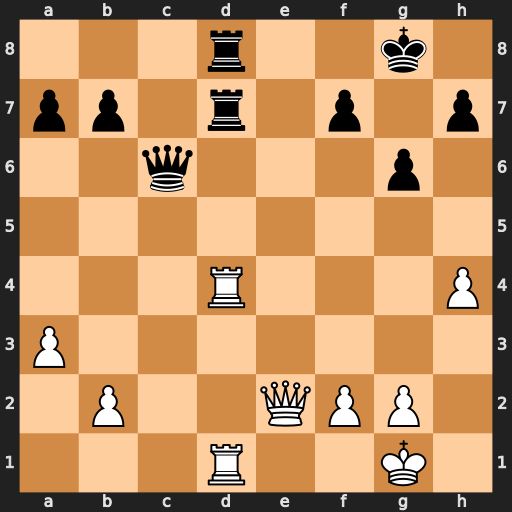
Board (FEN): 3r2k1/pp1r1p1p/2q3p1/8/3R3P/P7/1P2QPP1/3R2K1
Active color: w
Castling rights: -
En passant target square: -
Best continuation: Rxd7 Rxd7 Qe8+